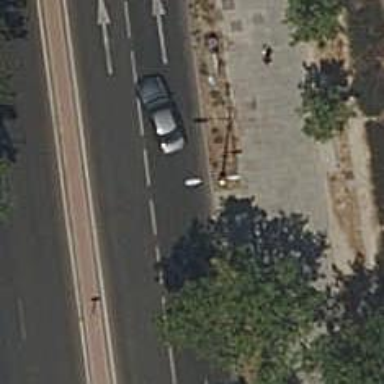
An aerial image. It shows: Bus stop with shelter. It is platform for public transport.